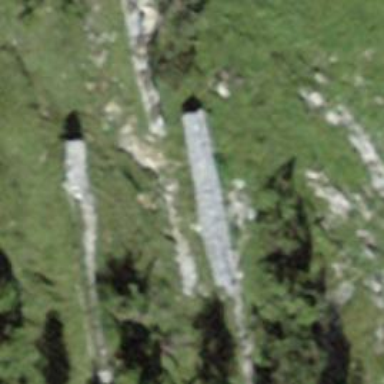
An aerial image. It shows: Structure designed for avalanche protection.